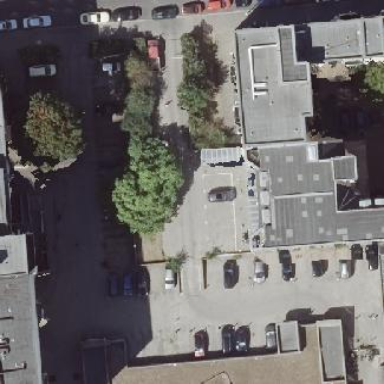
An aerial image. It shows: Parking area with surface.